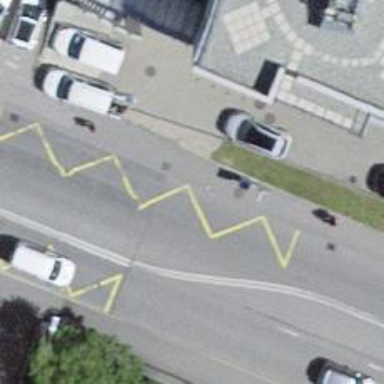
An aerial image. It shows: Bus stop with platform for public transport.